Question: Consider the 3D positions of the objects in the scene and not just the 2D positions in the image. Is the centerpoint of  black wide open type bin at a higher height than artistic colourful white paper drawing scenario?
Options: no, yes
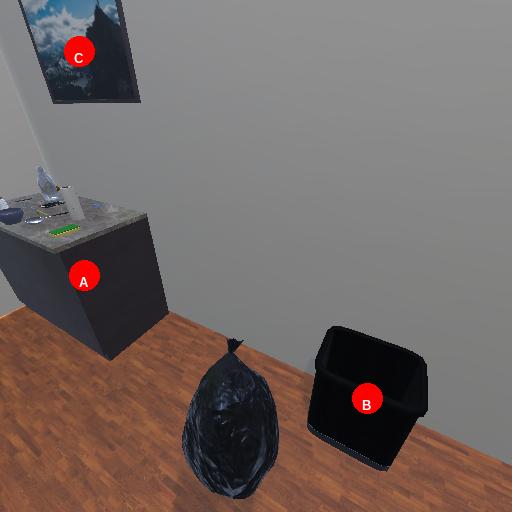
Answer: no